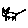
Label: cat